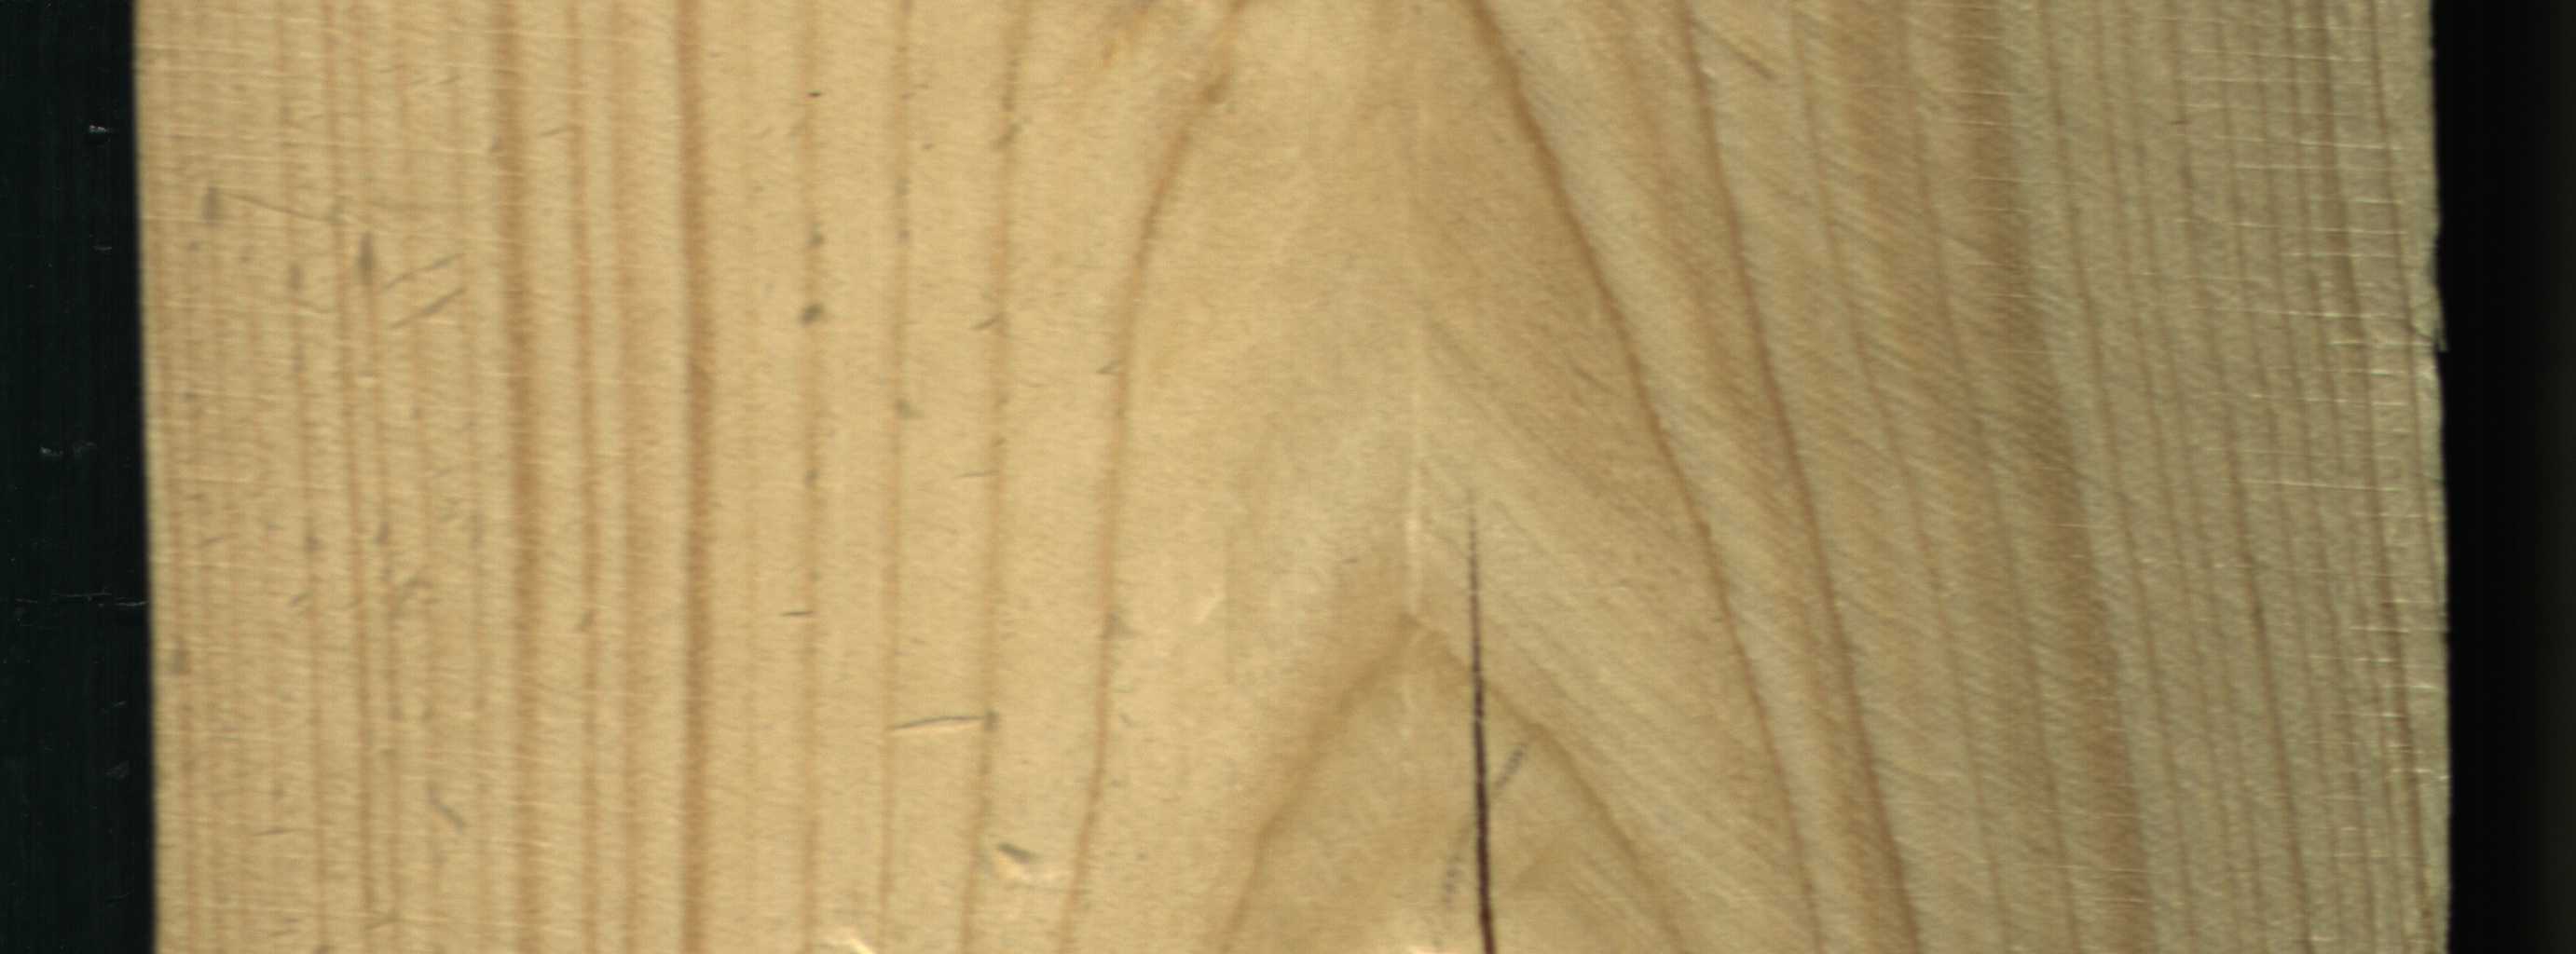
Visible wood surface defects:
Crack